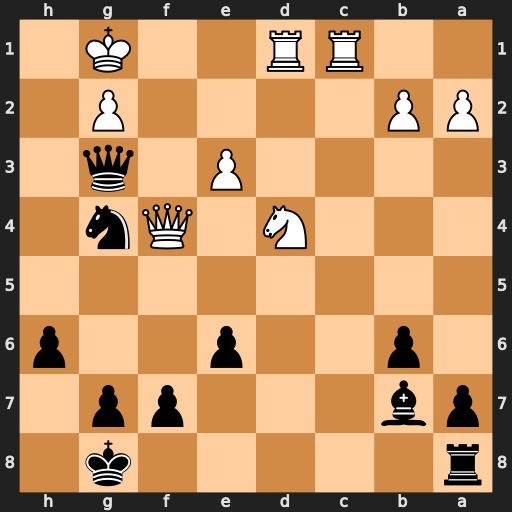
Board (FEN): r5k1/pb3pp1/1p2p2p/8/3N1Qn1/4P1q1/PP4P1/2RR2K1
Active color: b
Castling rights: -
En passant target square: -
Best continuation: Qxg2#